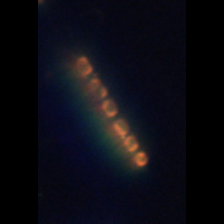
Taxon: Skeletonema
Group: Diatoms